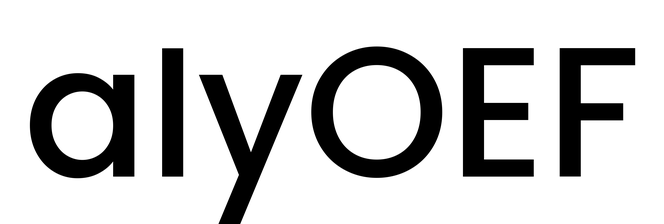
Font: Poppins-Medium